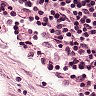
Metastatic tissue present: no